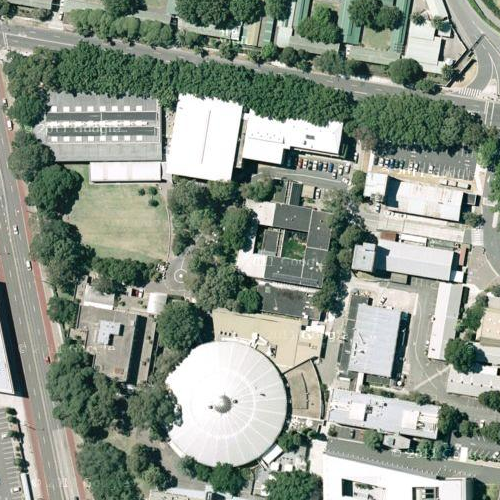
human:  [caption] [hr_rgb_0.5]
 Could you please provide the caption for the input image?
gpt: Lots of white buildings in the residential area with a lawn beside .

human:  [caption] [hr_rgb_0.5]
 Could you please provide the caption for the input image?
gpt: There are many plants on the roadside with a lawn beside .

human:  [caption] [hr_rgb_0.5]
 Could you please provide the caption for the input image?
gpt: There are many white buildings in the residential area with a lawn beside .

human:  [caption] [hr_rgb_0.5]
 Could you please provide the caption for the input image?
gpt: Many white buildings in the residential area while lots of plants on the roadside .

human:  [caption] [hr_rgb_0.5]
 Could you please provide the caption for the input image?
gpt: An residential area with many white buildings and a lawn beside .